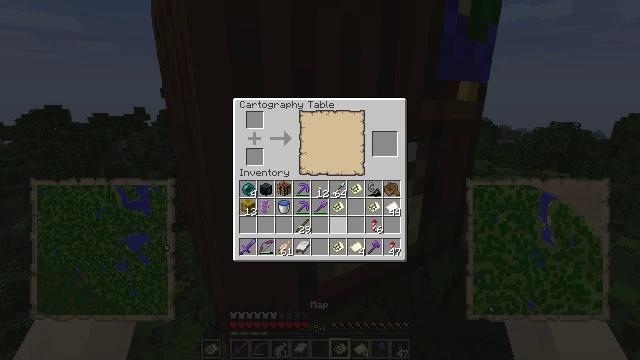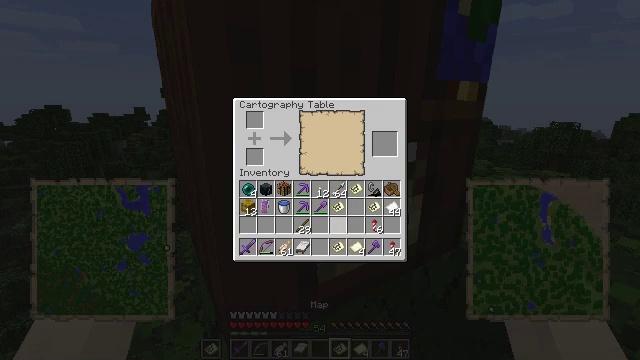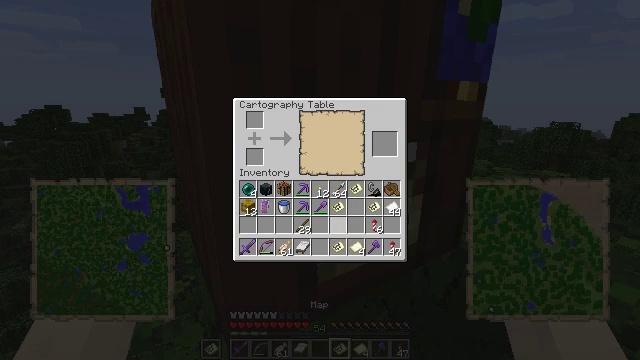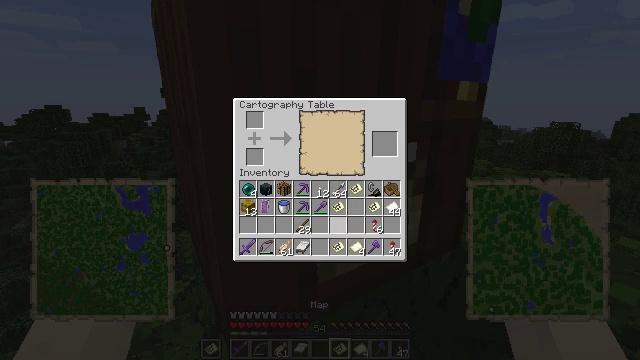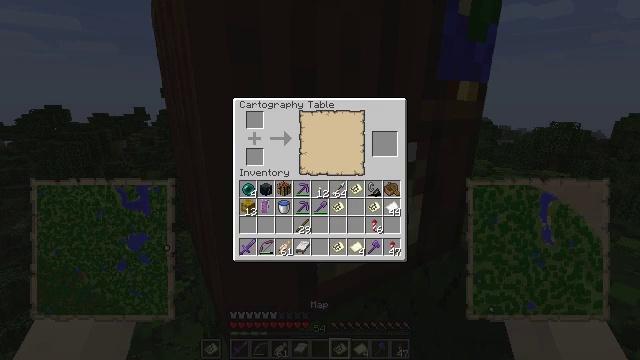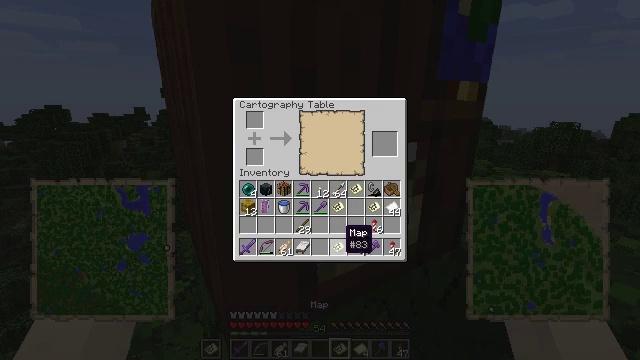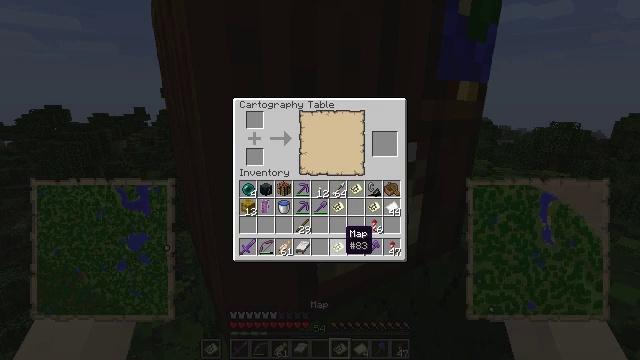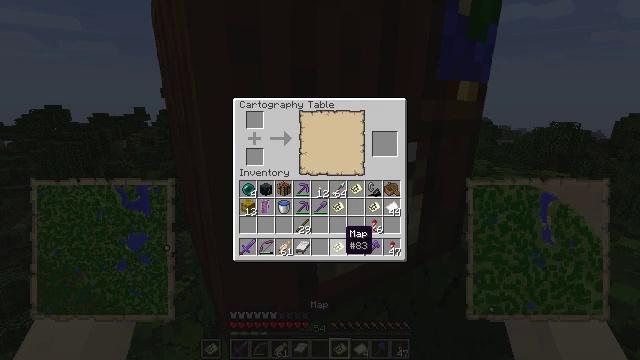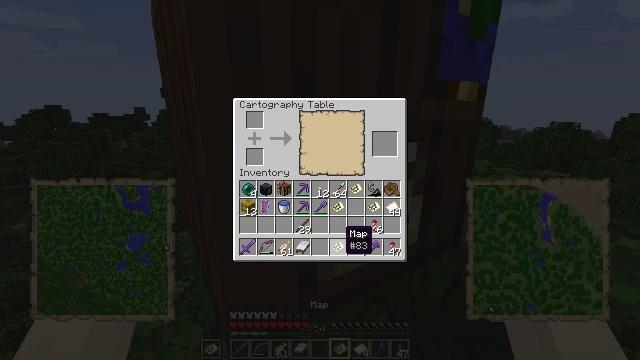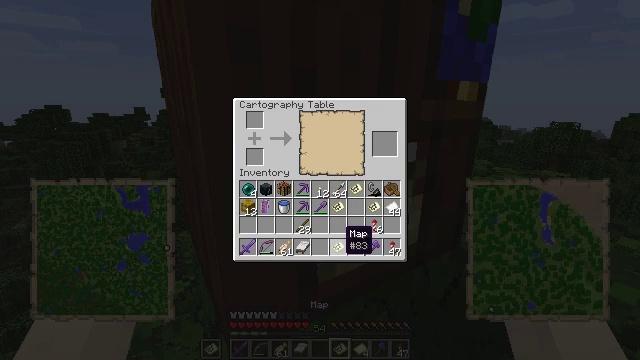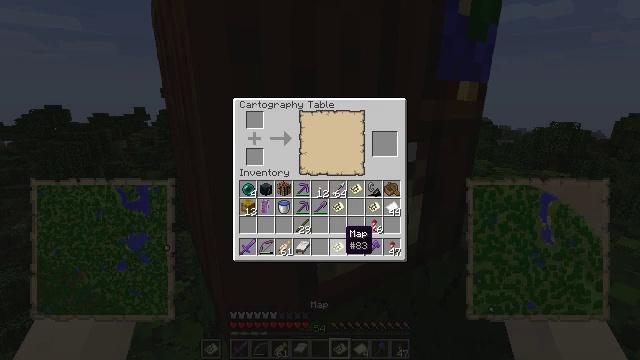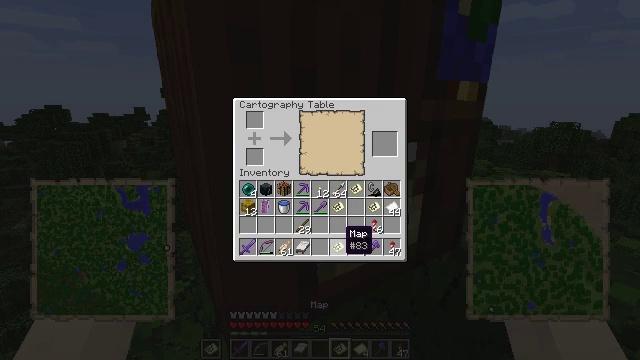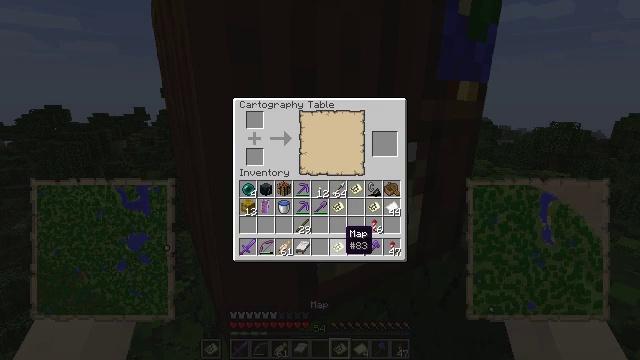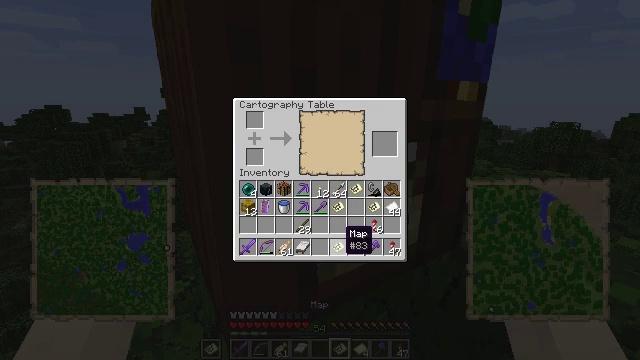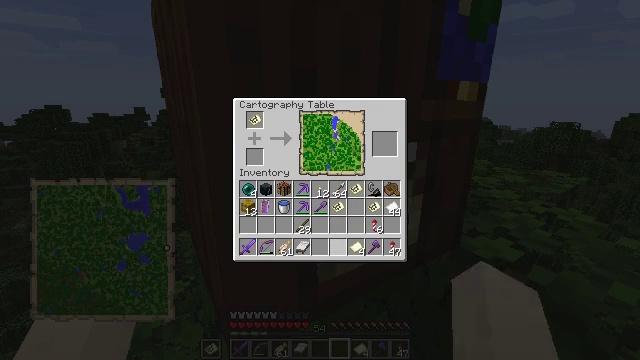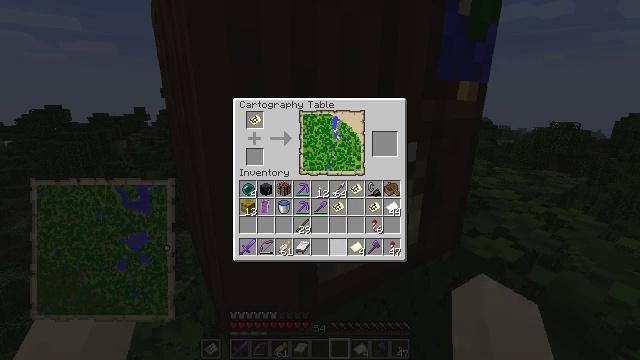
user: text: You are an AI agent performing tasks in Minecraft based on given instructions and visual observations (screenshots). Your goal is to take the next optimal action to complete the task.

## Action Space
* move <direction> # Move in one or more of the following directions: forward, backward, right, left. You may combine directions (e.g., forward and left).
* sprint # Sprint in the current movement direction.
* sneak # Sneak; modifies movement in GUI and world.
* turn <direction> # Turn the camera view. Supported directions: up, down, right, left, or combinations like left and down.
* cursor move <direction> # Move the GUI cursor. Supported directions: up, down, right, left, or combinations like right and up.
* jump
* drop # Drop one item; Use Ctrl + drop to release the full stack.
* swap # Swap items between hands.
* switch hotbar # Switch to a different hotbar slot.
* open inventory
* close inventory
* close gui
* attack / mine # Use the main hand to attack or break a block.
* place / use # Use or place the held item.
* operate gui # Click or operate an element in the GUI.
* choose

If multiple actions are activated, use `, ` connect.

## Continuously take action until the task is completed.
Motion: motion action
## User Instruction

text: Mine the cartography table.
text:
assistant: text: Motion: sneak
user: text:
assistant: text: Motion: sneak
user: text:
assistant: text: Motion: sneak
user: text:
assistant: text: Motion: sneak, turn down
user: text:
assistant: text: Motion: sneak, turn down
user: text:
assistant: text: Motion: sneak
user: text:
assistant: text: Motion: sneak
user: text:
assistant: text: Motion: sneak
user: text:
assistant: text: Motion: sneak
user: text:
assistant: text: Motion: sneak
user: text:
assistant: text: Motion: sneak
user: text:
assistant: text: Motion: sneak
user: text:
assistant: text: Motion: sneak
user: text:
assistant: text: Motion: sneak, attack / mine
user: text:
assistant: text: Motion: sneak, attack / mine
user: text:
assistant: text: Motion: sneak
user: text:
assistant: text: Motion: sneak
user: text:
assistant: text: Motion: sneak
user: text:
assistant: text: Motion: sneak
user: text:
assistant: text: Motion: sneak
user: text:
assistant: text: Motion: sneak
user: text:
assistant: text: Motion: no_op
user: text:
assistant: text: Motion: no_op
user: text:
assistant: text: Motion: no_op
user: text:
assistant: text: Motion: no_op
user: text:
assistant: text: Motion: no_op
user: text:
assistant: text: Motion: no_op
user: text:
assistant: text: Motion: no_op
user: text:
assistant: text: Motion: no_op
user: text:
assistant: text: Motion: no_op